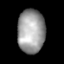
Tissue: lung
Cell type: Endothelial cells
Senescence score: 0.6787
Nuclear area (px): 1168
Mean DAPI intensity: 157.168